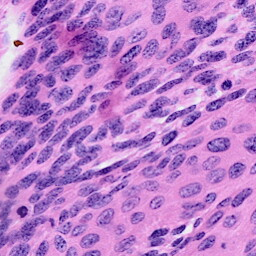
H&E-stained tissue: Cervix